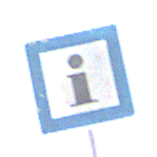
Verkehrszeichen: Informationsstelle
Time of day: Midday
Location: Outdoor (Nature)
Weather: PartlyCloudy
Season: Autumn
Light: Natural